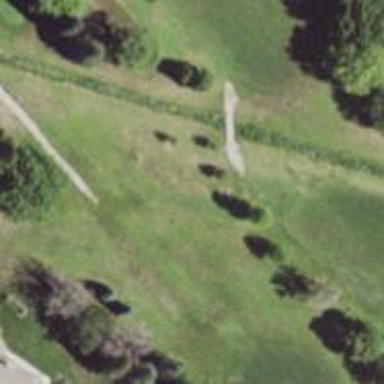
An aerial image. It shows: Pathway for golfing.